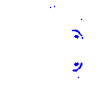
Particle: electron